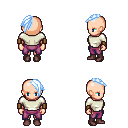
a pixel art fantasy rpg character, female body template, human, light skin, white long-sleeve shirt, magenta pants, white cyan long mohawk hairstyle, leather bracers, maroon shoes, four views (front, back, left, right), 2x2 character sprite sheet, small pixel art, hard edges, no anti-aliasing